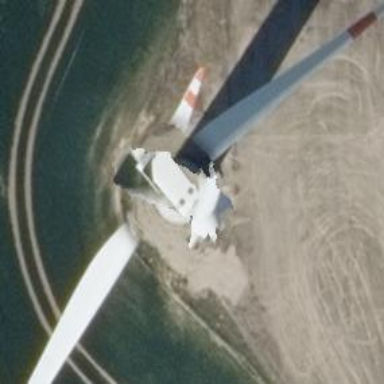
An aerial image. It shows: Wind generator powered by wind turbines of horizontal axis type. It is manufactured by Vestas.